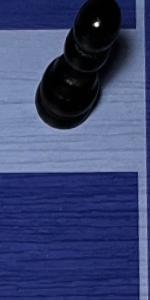
Label: Empty